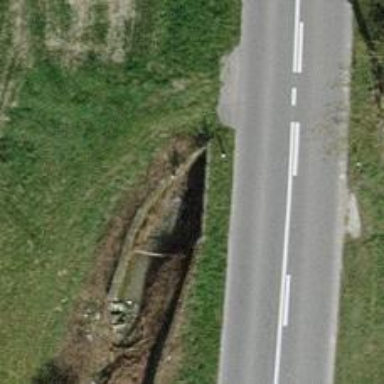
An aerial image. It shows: There is tunnel.